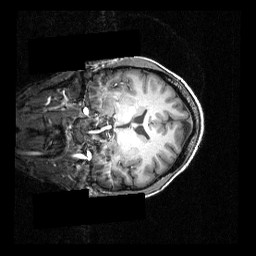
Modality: T1w
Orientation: coronal
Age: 27
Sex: male
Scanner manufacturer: siemens
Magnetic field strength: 3.951 T
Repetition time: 1.5 s
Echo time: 0.00339 s